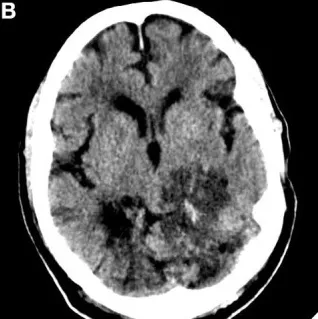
Acute ischemic infarct. Rostral to caudal (A-D) non-contrast computed tomographic axial slices of the head performed on this admission demonstrates loss of gray-white differentiation in the parasagittal left occipital lobe and sulcal effacement compatible with recent ischemia, as well as diffuse brainstem edema. Additional surrounding punctate foci of hyperattenuation suggest petechial hemorrhage.
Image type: radiology (ct)